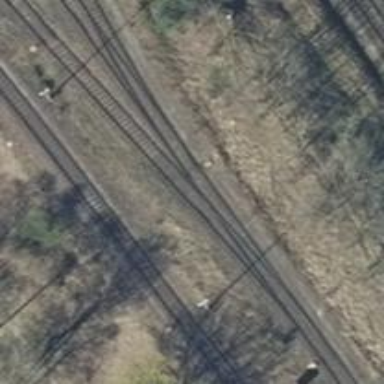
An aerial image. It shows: Railway switch.